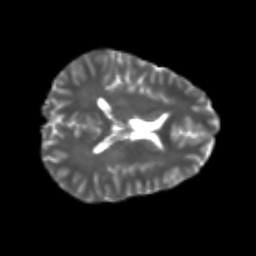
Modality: T2w
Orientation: axial
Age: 23
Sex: male
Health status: healthy
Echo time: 0.074 s